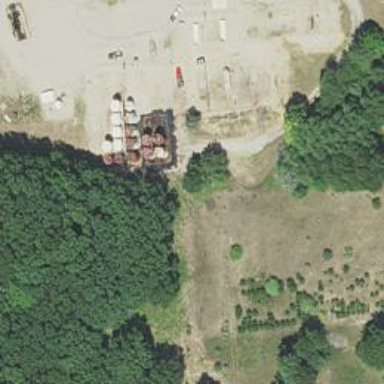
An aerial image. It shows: Storage tank that is man-made.